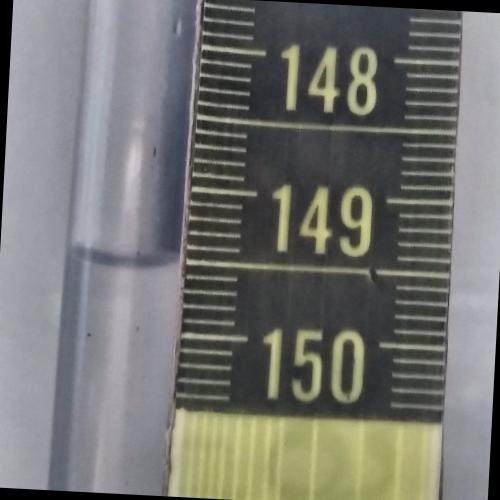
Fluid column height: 149.5 cm